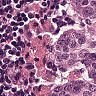
Metastatic tissue present: yes